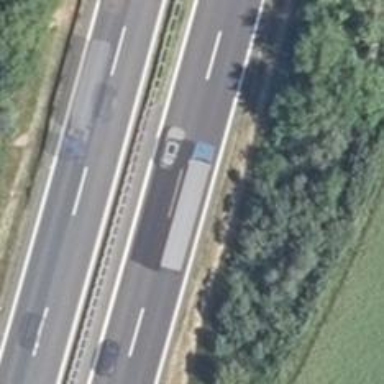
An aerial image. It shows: Asphalt motorway.